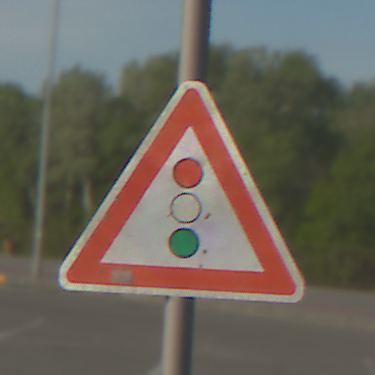
Verkehrszeichen: Lichtzeichenanlage
Umgebung: Outdoor, Suburban
Tageszeit: MorningAfternoon
Wetter: PartlyCloudy
Licht: Natural
Jahreszeit: NotSpecified
Kontrast: HighContrast